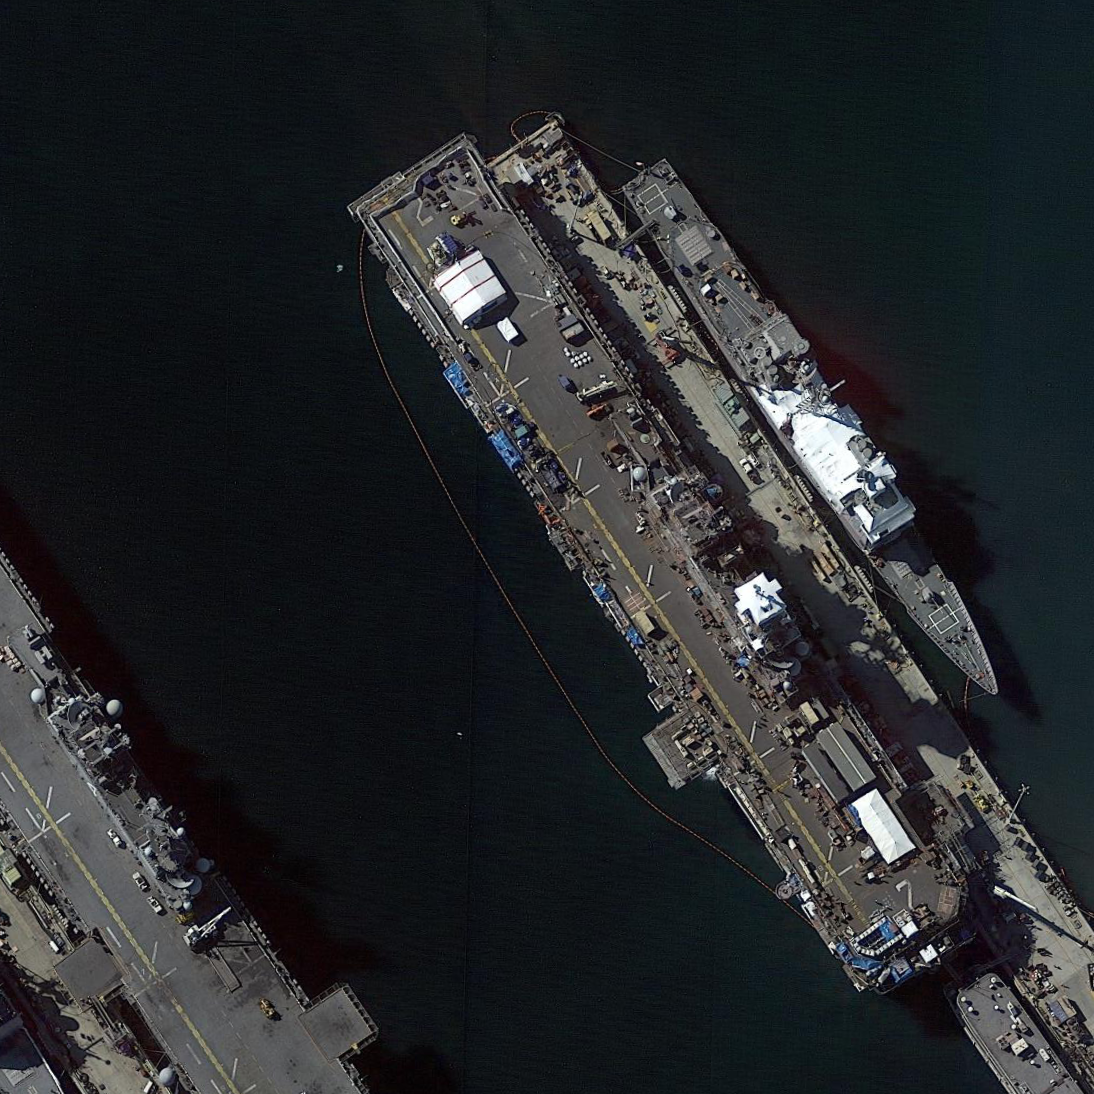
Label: assault